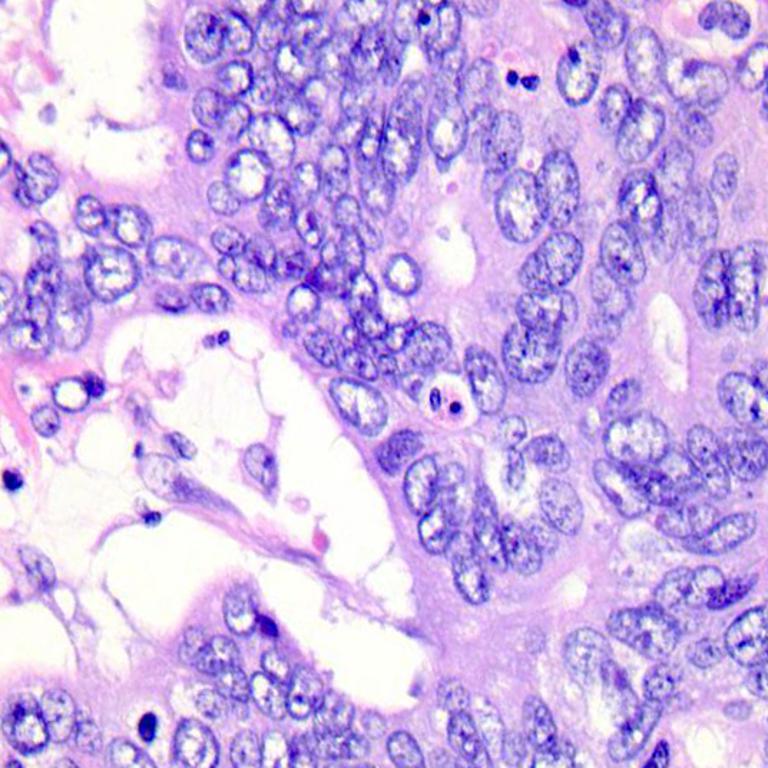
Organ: colon
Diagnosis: adenocarcinomas